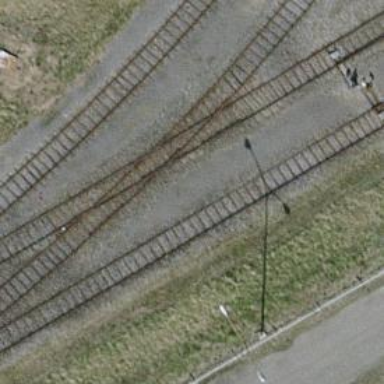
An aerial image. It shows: Single-track railway spur.